Question: I am dealing with a problem where I would like to automatically divide a set into two subsets, knowing that ALMOST ALL of the objects in the set A will have greater values in all of the dimensions than objects in the set B.
I know I could use machine learning but I need it to be fully automated, as in various instances of a problem objects of set A and set B will have different values (so values in set B of the problem instance 2 might be greater than values in set A of the problem instance 1!).

I imagine the solution could be something like finding objects which are the best representatives of those two sets (the density of the objects around them is the highest).
Finding N best representatives of both sets would be sufficient for me.
Does anyone know the name of the problem and/or could propose the implementation for that? (Python is preferable).
Cheers!
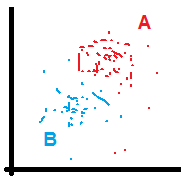
Answer: You could try some of the clustering methods, which belong to unsupervised machine learning. The result depends on your data and how distributed they are. According to your picture I think K-means algorithm could work. There is a python library for machine learning scikit-learn, which already contains k-means implementation: <URL>